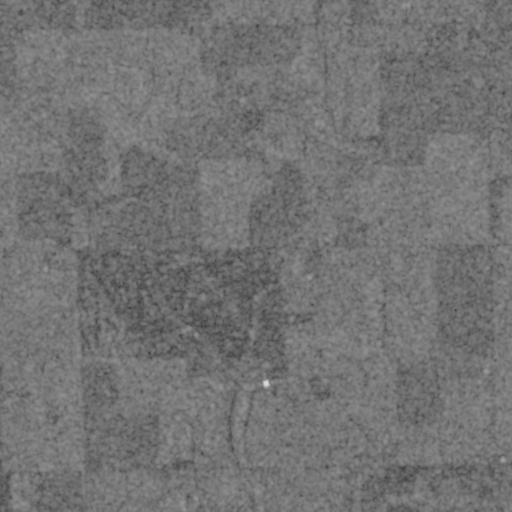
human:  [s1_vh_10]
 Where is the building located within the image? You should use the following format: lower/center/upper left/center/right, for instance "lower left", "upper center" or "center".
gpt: The building is located in the center left of the image.
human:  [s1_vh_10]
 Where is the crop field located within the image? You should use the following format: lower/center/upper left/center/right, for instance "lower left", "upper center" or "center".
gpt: There is no crop field in the image.

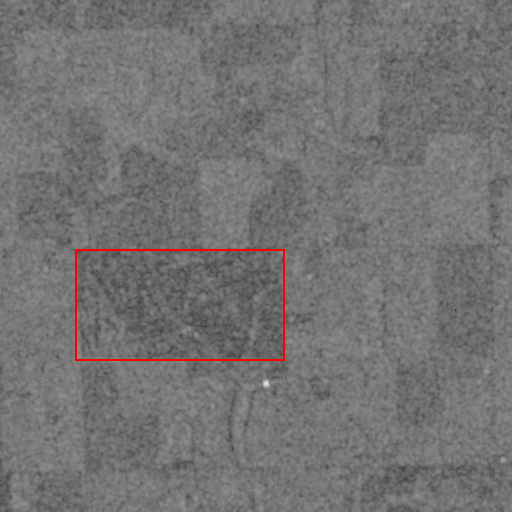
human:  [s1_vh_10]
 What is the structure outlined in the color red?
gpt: The structure outlined in red is a park.
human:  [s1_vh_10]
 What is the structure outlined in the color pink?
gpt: There is no pink outline.